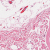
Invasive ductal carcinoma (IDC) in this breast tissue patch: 0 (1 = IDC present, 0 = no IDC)